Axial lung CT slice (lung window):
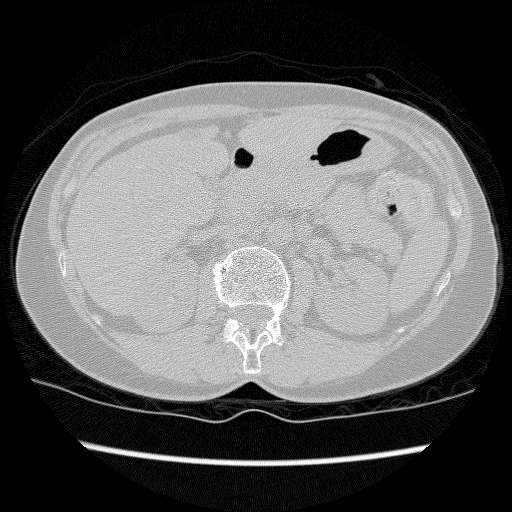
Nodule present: no